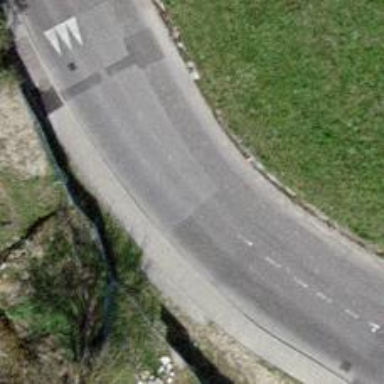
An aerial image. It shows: Tertiary road with asphalt surface.